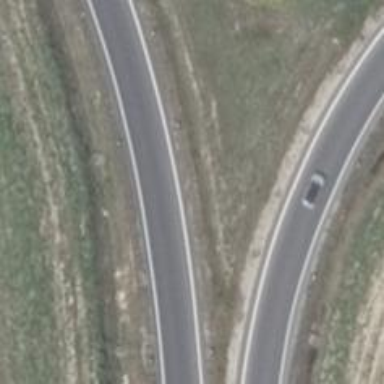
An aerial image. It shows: Asphalt trunk_link highway with motorroad access.